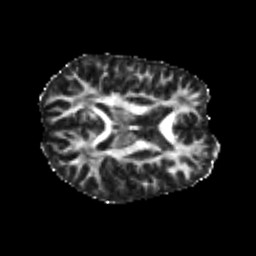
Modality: FA
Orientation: axial
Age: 21
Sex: male
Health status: healthy
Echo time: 0.074 s